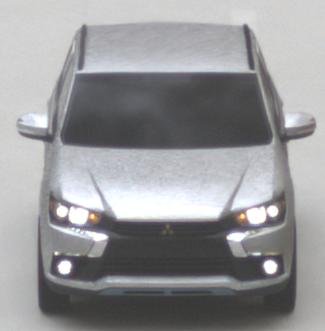
Make: Mitsubishi
Model: Outlander 2.0 Plug-In Hybrid
Detailed model: Outlander (III) Plug-In Hybrid
Model produced from: 2015/10
Model produced until: 2018/08
Doors: 5
Color: white
Road condition: dry road
Daytime: morning or afternoon
Contrast: low contrast